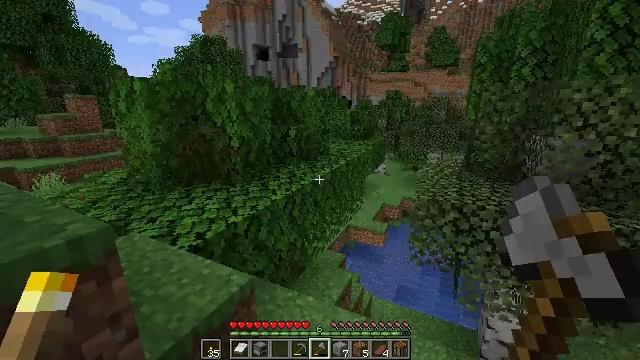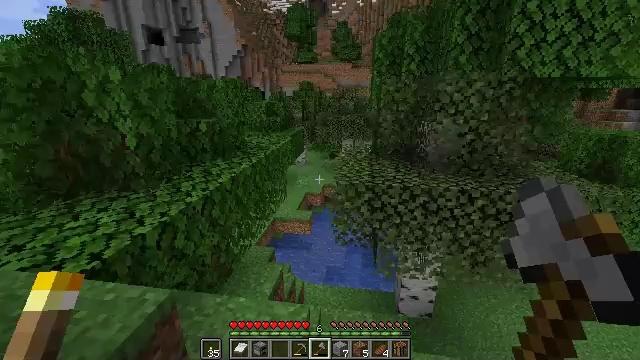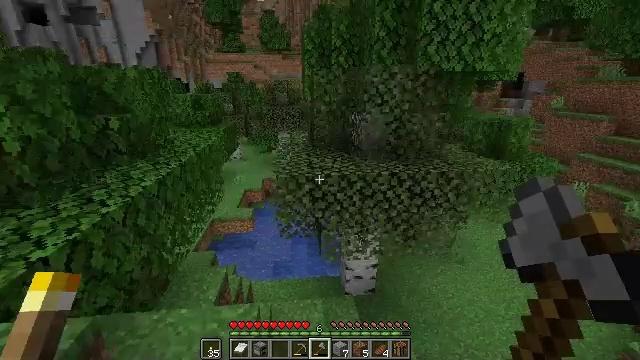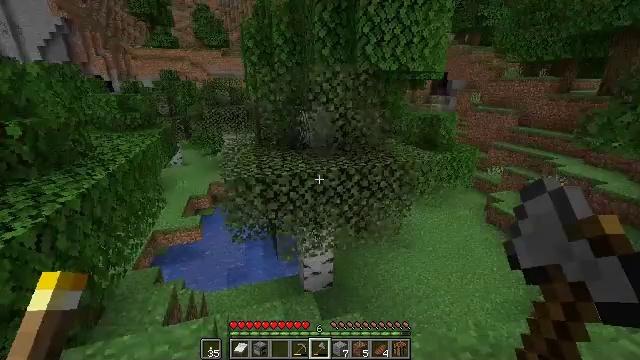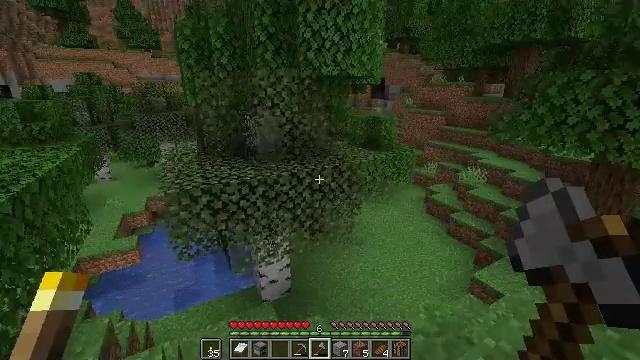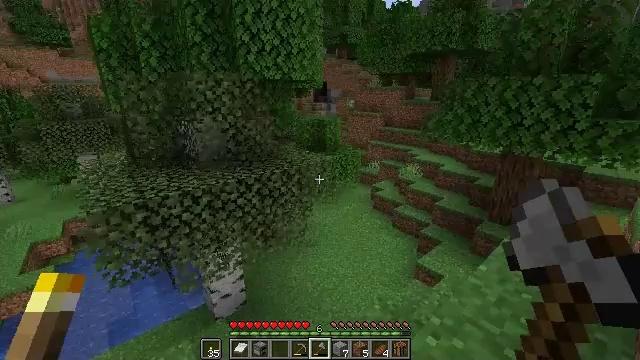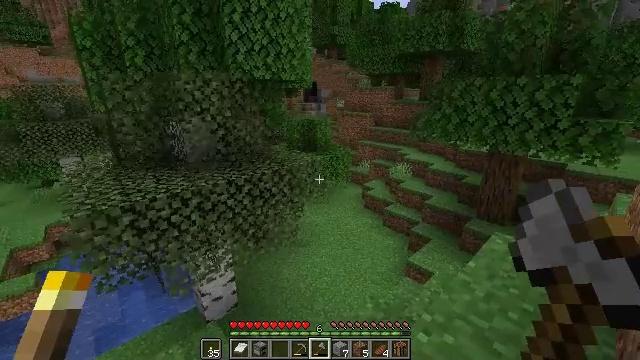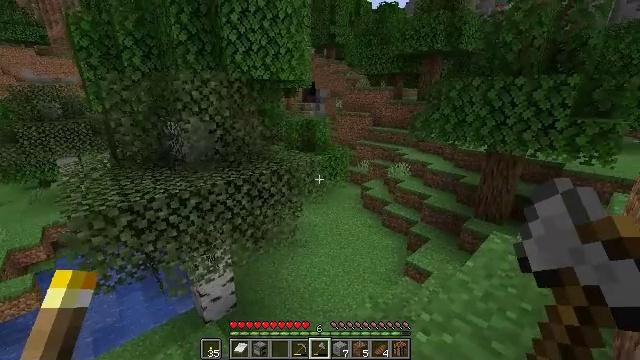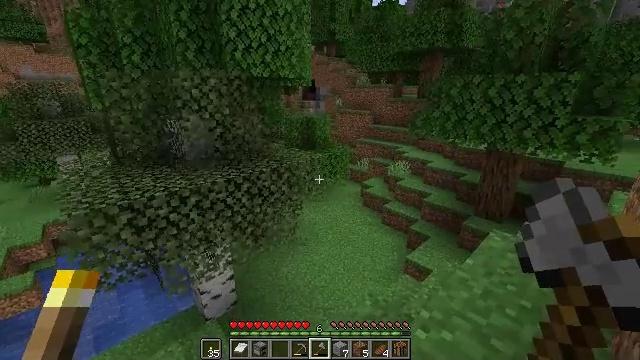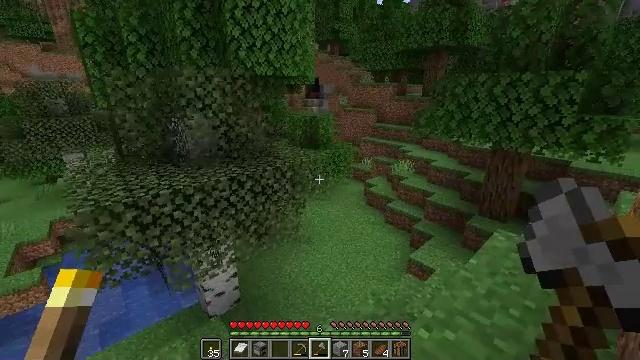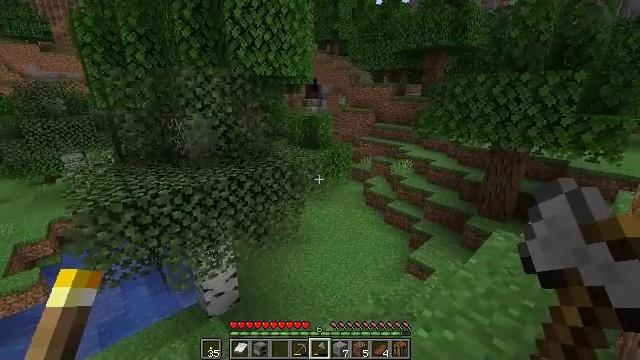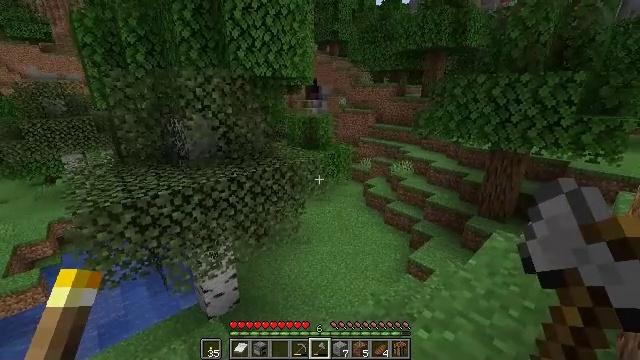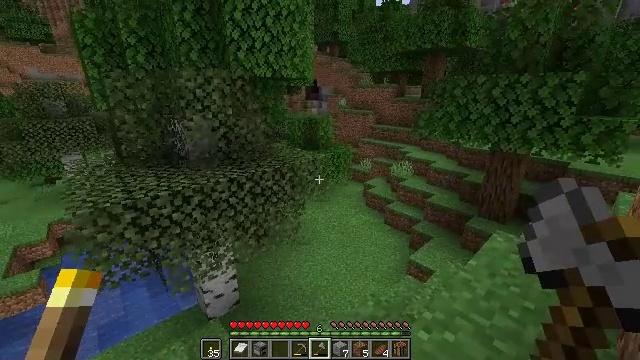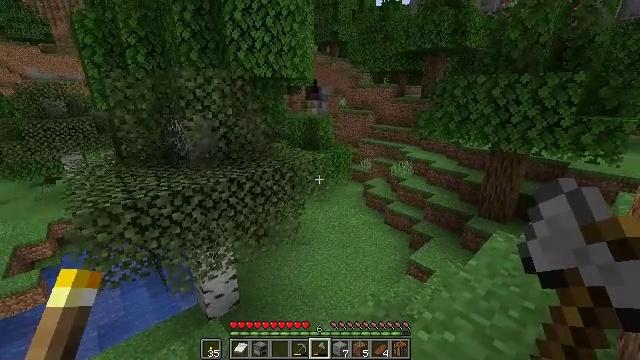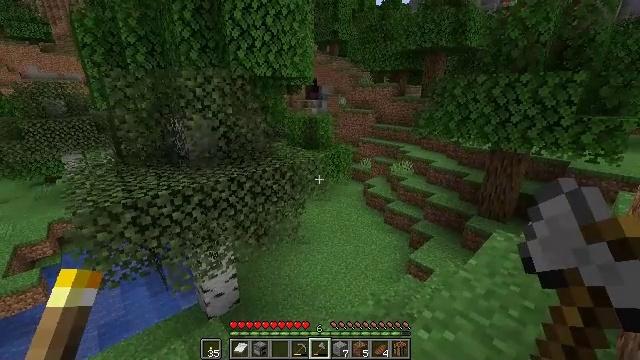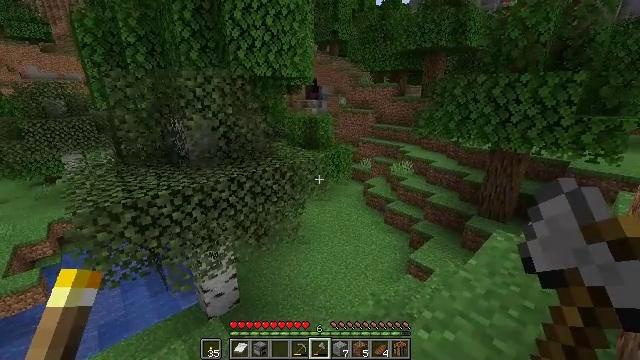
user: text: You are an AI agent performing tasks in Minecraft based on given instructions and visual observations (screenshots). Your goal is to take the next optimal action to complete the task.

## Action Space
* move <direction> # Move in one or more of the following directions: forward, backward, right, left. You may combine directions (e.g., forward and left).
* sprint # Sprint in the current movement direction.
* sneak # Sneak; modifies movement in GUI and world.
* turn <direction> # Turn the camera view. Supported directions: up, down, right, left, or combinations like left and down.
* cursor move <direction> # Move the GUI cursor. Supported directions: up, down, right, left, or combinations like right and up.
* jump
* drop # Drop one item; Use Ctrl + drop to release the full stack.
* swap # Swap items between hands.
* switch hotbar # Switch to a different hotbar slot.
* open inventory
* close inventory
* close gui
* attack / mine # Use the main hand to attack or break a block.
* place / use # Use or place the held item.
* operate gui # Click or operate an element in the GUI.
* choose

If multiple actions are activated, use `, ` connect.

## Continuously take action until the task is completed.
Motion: motion action
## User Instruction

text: Mine the bee nest.
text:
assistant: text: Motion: turn right and down
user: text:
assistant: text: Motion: turn right and down
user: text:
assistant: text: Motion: turn right
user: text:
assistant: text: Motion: turn right
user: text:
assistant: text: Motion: turn right
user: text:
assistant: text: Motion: turn right
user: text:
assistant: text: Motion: no_op
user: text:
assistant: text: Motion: no_op
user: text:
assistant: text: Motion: no_op
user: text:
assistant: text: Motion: no_op
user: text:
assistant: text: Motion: no_op
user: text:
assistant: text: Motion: no_op
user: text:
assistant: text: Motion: no_op
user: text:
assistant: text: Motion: no_op
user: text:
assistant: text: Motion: no_op
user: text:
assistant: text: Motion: no_op
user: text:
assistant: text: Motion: no_op
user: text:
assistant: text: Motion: no_op
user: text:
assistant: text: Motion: no_op
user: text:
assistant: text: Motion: turn left
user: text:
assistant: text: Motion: turn left
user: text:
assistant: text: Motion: turn left
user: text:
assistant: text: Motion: turn left
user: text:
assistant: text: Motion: turn left
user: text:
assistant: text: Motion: turn left
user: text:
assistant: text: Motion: turn left
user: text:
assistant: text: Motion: turn left
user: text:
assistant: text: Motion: turn left
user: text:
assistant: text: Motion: move forward, turn left
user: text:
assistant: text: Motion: move forward, turn left